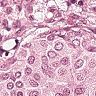
Metastatic tissue present: yes